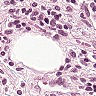
Metastatic tissue present: no